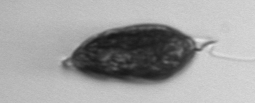
Label: Prorocentrum_micans